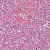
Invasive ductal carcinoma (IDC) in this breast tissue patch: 1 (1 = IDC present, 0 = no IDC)